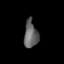
Tissue: skin
Cell type: Others
Senescence score: 0.7374
Nuclear area (px): 371
Mean DAPI intensity: 99.221